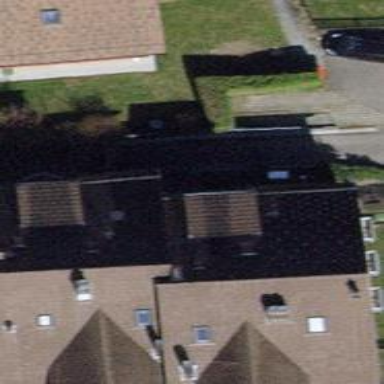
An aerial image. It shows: Building with tile roof.